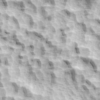
Label: not_dusty